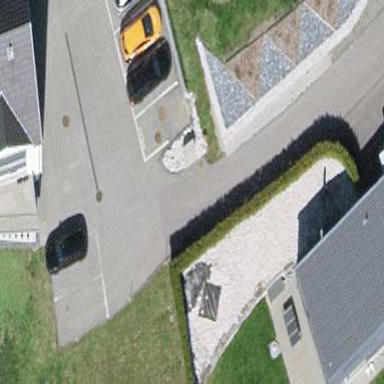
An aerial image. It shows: Parking area with surface.